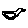
Label: bird